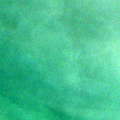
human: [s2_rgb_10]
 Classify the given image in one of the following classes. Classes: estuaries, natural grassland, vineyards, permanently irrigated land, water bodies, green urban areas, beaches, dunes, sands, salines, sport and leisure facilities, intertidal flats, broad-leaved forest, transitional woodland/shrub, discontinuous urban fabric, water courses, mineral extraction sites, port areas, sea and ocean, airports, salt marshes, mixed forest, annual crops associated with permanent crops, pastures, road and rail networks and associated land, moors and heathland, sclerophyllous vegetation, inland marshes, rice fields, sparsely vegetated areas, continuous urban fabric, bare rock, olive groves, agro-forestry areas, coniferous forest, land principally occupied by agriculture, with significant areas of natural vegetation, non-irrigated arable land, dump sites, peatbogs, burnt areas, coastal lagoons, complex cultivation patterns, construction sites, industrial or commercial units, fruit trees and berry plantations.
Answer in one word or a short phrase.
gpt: estuaries